Question: I use in the application <URL>

I tried to use the Canvas and Canvas.Zindex. But then does not display advertising. Please tell me how to do it.
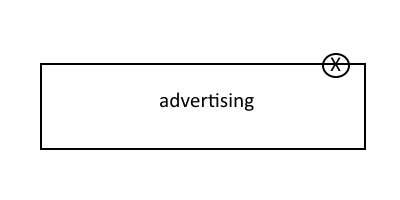
Answer: Just embed it in a panel like 'Grid' so it just follows the DOM. Something like (in pseudo);
'''
<Grid>
<AdMediator/>
<Button/>
</Grid>
'''